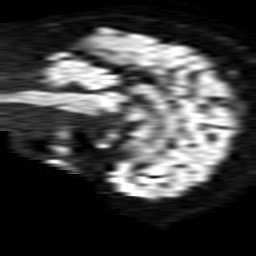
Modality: TRACE
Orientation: sagittal
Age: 62
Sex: female
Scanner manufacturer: philips
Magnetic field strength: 1.5 T
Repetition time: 3.639 s
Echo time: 0.09255 s